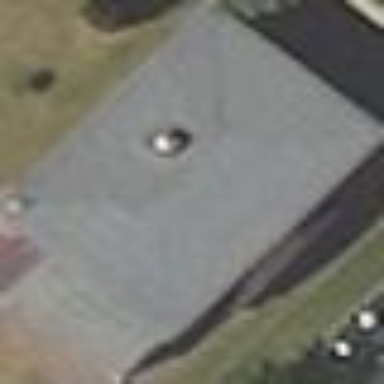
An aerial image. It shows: House with flat roof.